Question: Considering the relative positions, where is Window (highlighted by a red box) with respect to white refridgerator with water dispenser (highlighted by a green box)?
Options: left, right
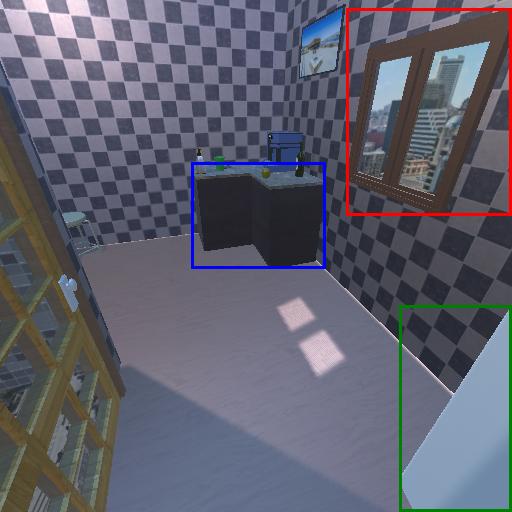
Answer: left